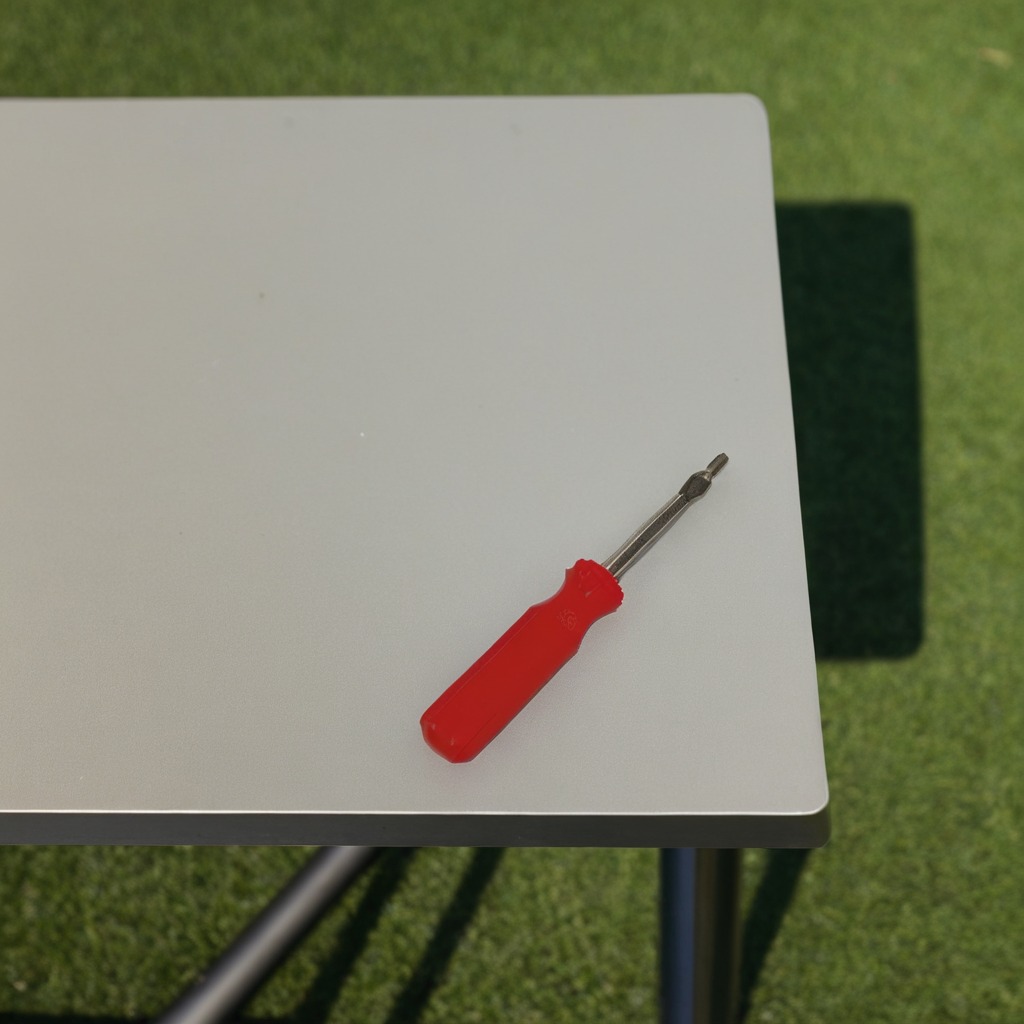
A screwdriver lies on a clean utility table in a temporary outdoor tool station afternoon light present textured surface